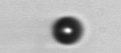
Label: bead